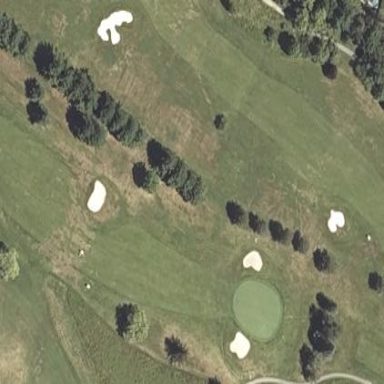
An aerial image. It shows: Well-maintained grassy area designated as golf fairway for the sport of golf. The grass is neatly mown.